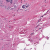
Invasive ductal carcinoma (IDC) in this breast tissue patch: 0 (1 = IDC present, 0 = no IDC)